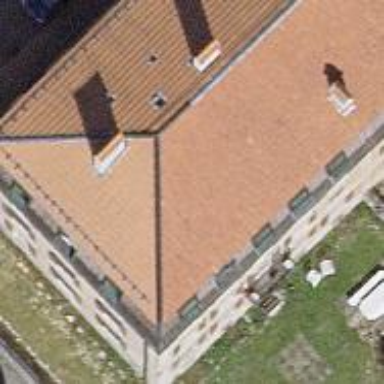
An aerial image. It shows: Beautiful apartment building with mansard roof.